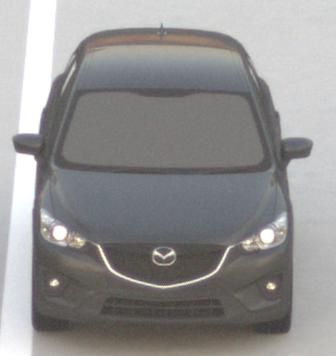
Make: Mazda
Model: CX-5 2.0 SKYACTIV-G 160
Detailed model: CX-5 (GH)
Model produced from: 2012/04
Model produced until: 2015/02
Doors: 5
Color: gray
Road condition: dry road
Daytime: sunrise or sunset
Contrast: low contrast